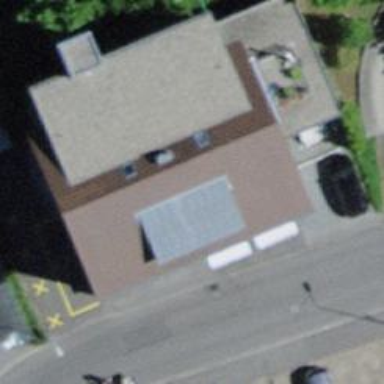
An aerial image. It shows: Veterinary facility.